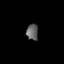
Tissue: skin
Cell type: T cells
Senescence score: 0.2052
Nuclear area (px): 182
Mean DAPI intensity: 99.412